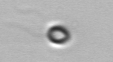
Label: flagellate